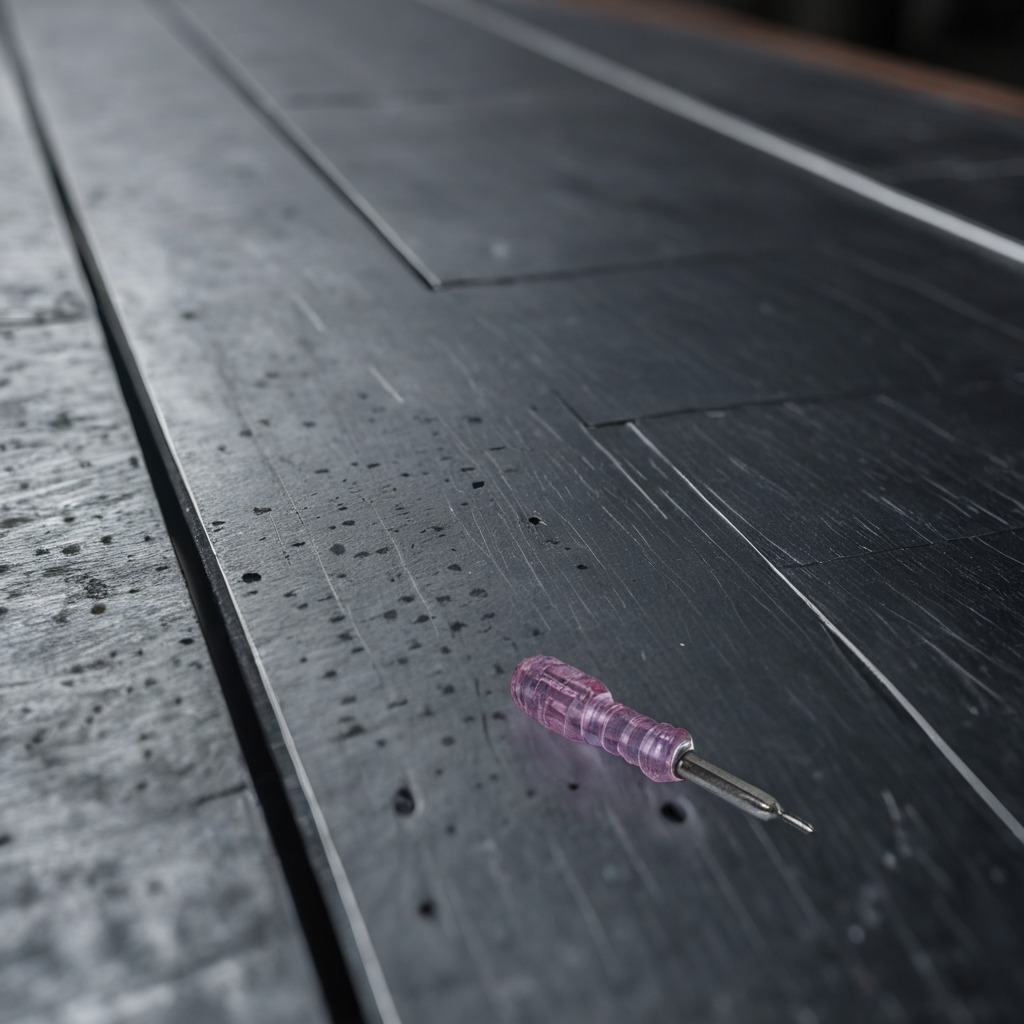
A screwdriver lies on a cold steel table in a mining workshop.